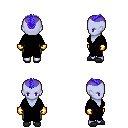
a pixel art fantasy rpg character, female body template, dark elf, purple skin, black robe, teal pants, blue short mohawk hairstyle, gold gloves, gray slippers, four views (front, back, left, right), 2x2 character sprite sheet, small pixel art, hard edges, no anti-aliasing